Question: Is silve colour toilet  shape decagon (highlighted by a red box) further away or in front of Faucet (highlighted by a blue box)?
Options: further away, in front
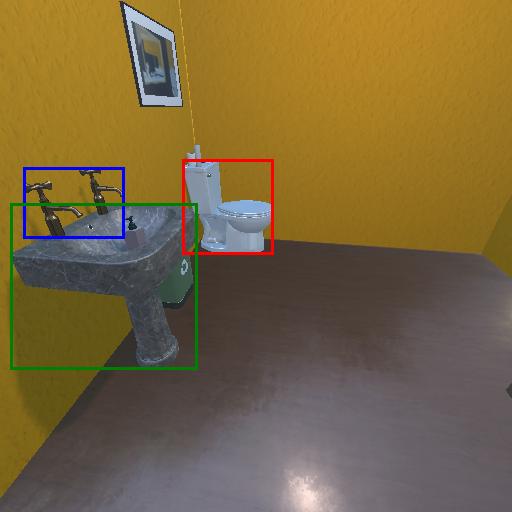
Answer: further away